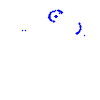
Particle: proton